Field crop: maize
Growth stage: 1
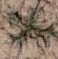
Species: salsola